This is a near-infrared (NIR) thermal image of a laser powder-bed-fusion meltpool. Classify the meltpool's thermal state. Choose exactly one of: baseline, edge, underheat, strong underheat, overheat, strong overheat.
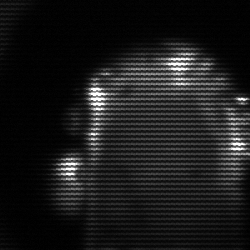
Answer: baseline